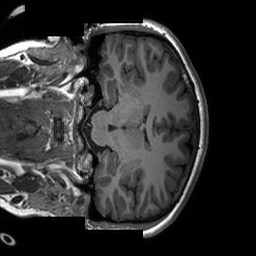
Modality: T1w
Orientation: coronal
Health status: ill
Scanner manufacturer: siemens
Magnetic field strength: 3 T
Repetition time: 2.3 s
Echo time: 0.00226 s